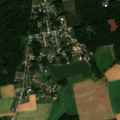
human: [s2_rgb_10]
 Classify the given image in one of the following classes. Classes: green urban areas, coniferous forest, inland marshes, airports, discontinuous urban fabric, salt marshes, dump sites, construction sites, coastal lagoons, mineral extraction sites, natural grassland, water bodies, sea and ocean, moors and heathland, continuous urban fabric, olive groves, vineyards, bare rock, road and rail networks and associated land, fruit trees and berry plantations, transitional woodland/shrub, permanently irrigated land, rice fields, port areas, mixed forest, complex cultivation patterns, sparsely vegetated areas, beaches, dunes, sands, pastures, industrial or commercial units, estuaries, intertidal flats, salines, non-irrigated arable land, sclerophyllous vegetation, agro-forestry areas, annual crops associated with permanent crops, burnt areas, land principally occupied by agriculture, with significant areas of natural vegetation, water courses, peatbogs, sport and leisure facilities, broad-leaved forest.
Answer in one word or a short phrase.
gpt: discontinuous urban fabric, non-irrigated arable land, complex cultivation patterns, broad-leaved forest